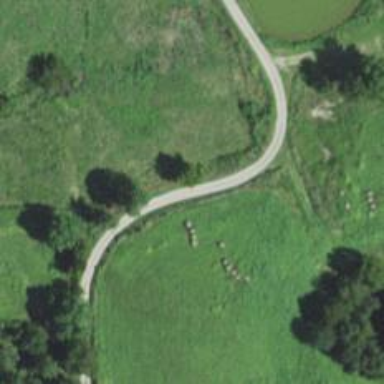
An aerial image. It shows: Driveway leading to service road.